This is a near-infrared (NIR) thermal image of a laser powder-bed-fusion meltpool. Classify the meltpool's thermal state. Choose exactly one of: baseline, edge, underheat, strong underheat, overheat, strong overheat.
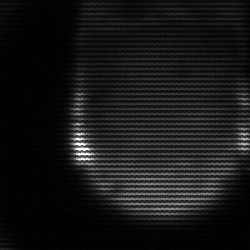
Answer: edge